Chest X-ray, PA view. Patient: 40 years old, sex F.
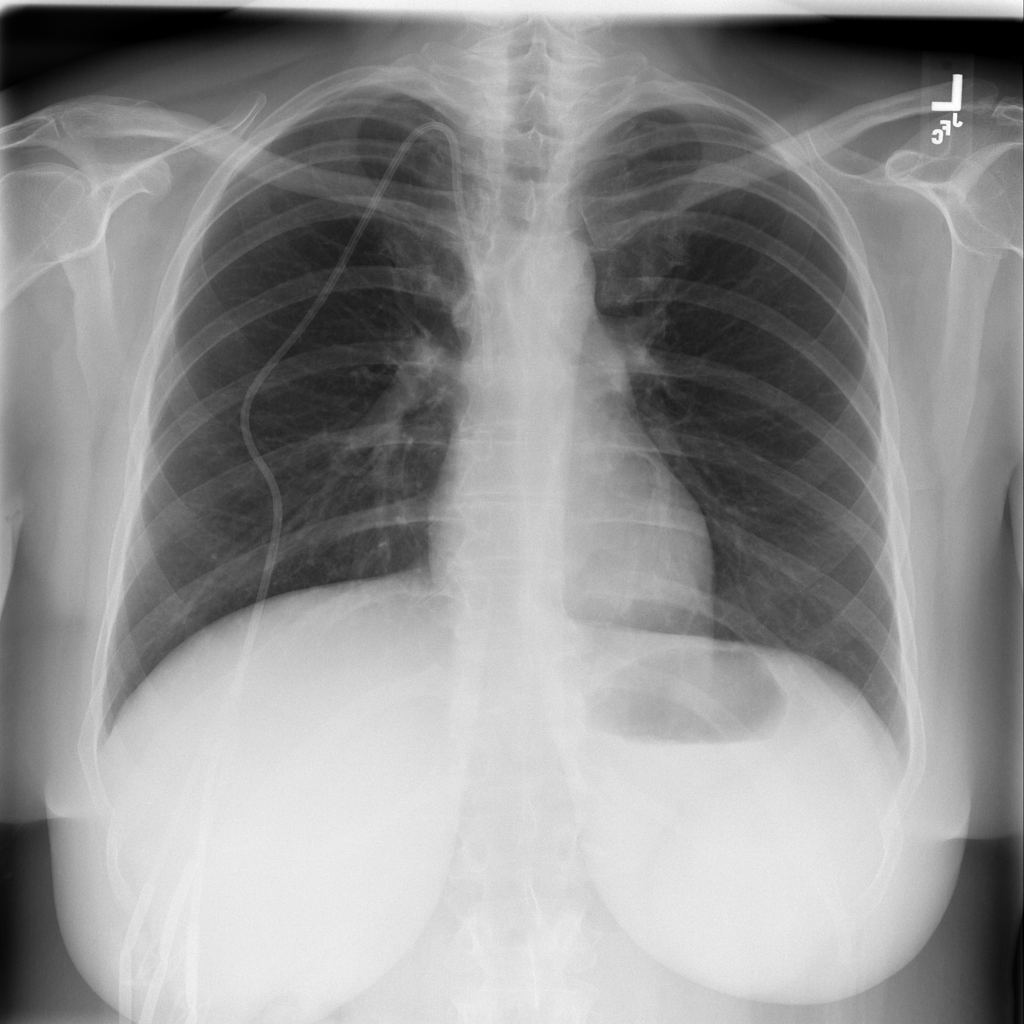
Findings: No Finding